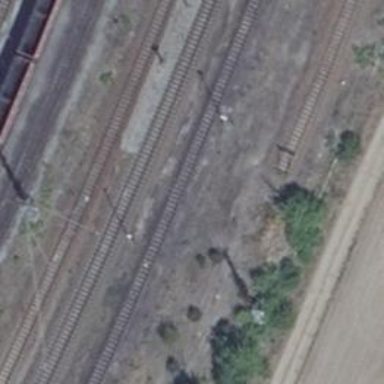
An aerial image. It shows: Rail yard with electrified contact lines for the trains.